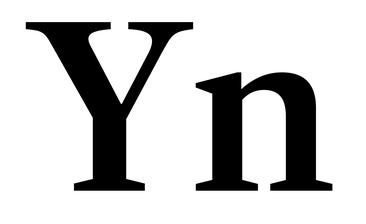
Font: LibreCaslonText_SemiBold